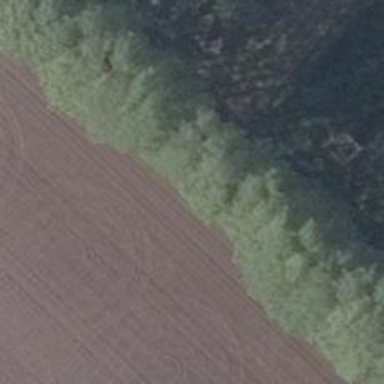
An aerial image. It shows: Row of deciduous broadleaved trees.